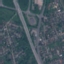
Land use / land cover: Highway